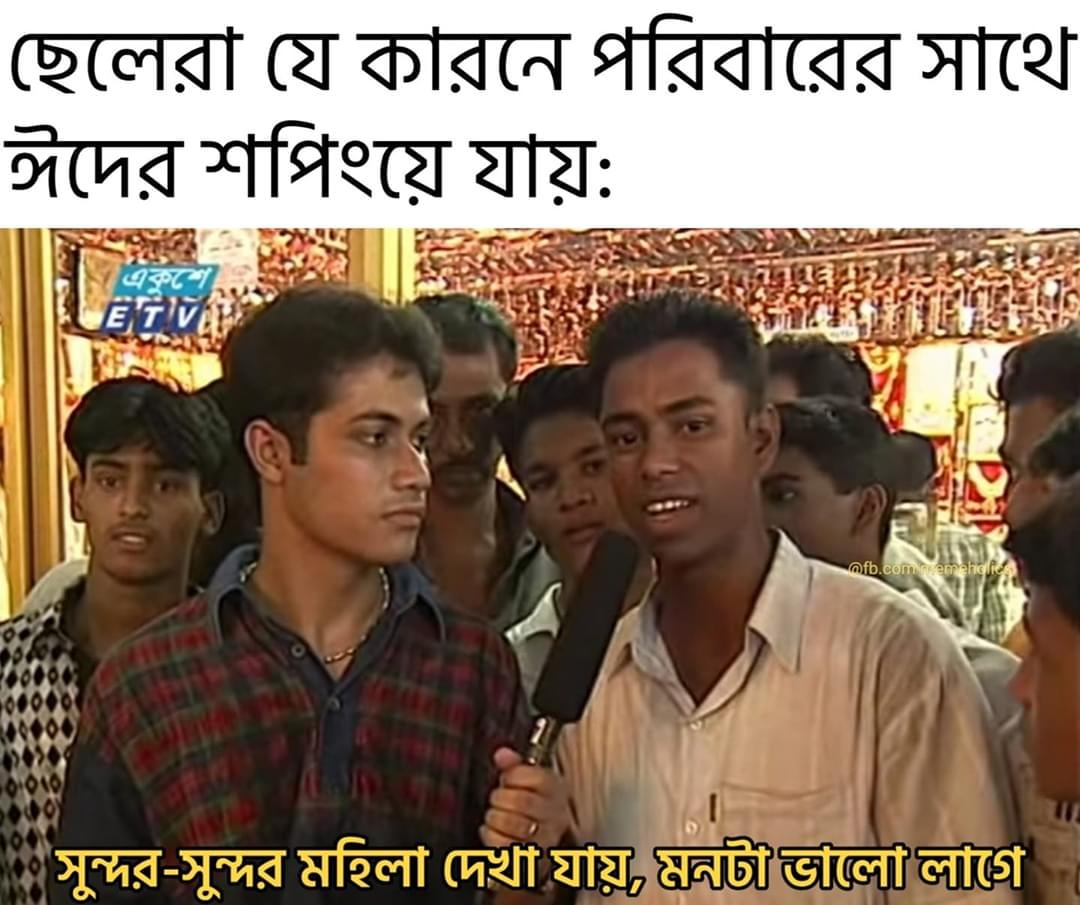
Caption:  ছেলেরা যে কারনে পরিবারের সাথে ঈদের শপিংয়ে যায়ঃ    সুন্দর সুন্দর মহিলা দেখা যায়, মনটা ভালো লাগে
Label: non-hate